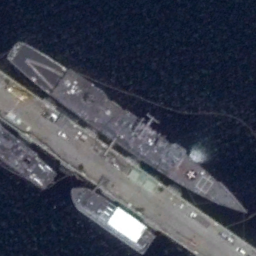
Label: cruiser